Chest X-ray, AP view. Patient: 38 years old, sex F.
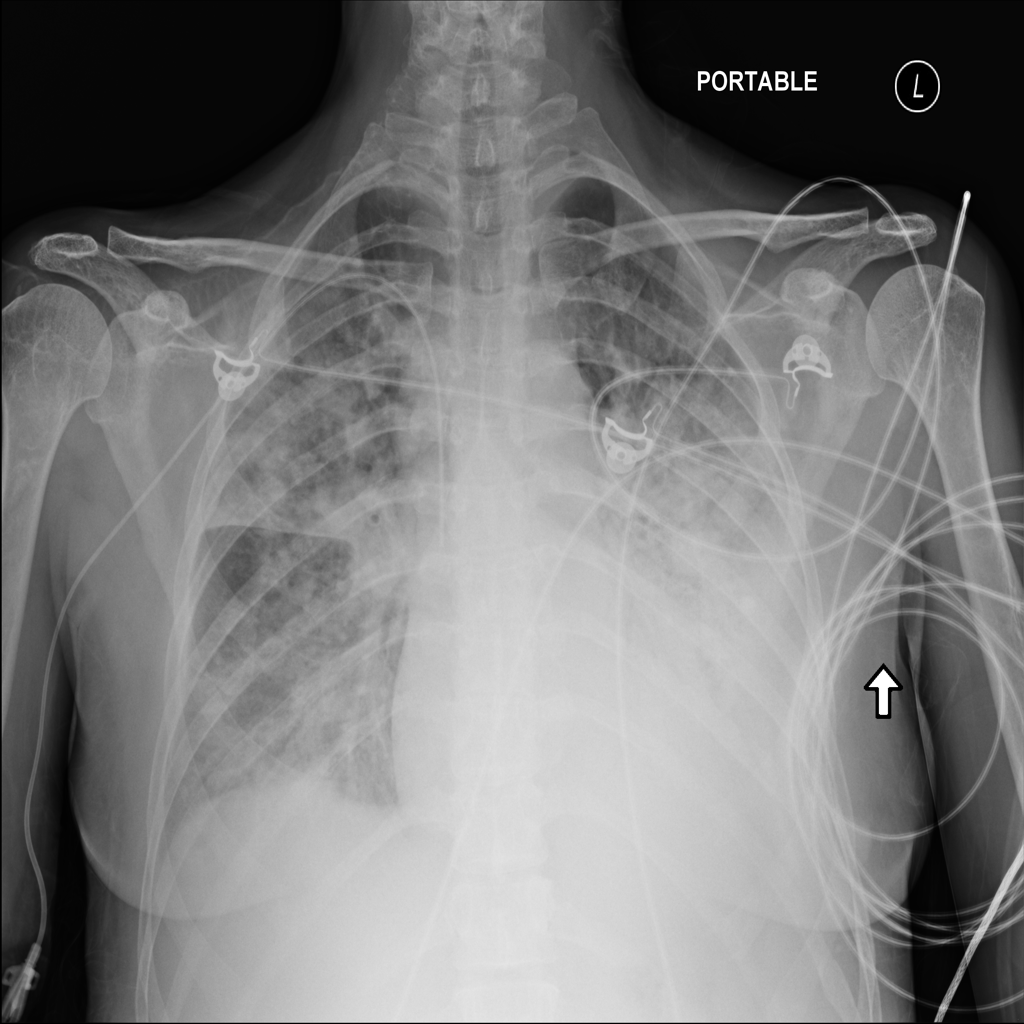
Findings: Consolidation